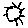
Label: sun